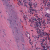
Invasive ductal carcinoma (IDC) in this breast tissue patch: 0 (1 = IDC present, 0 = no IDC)